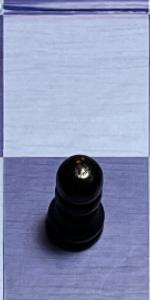
Label: Pawn_Black